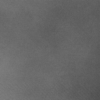
Label: dusty